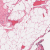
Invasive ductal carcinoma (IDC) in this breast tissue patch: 0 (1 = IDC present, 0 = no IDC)